Interaction volume radius: 10 \u00c5
Interaction volume height: 15 \u00c5
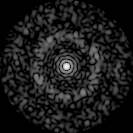
Disorder parameter: 0.819